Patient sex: M
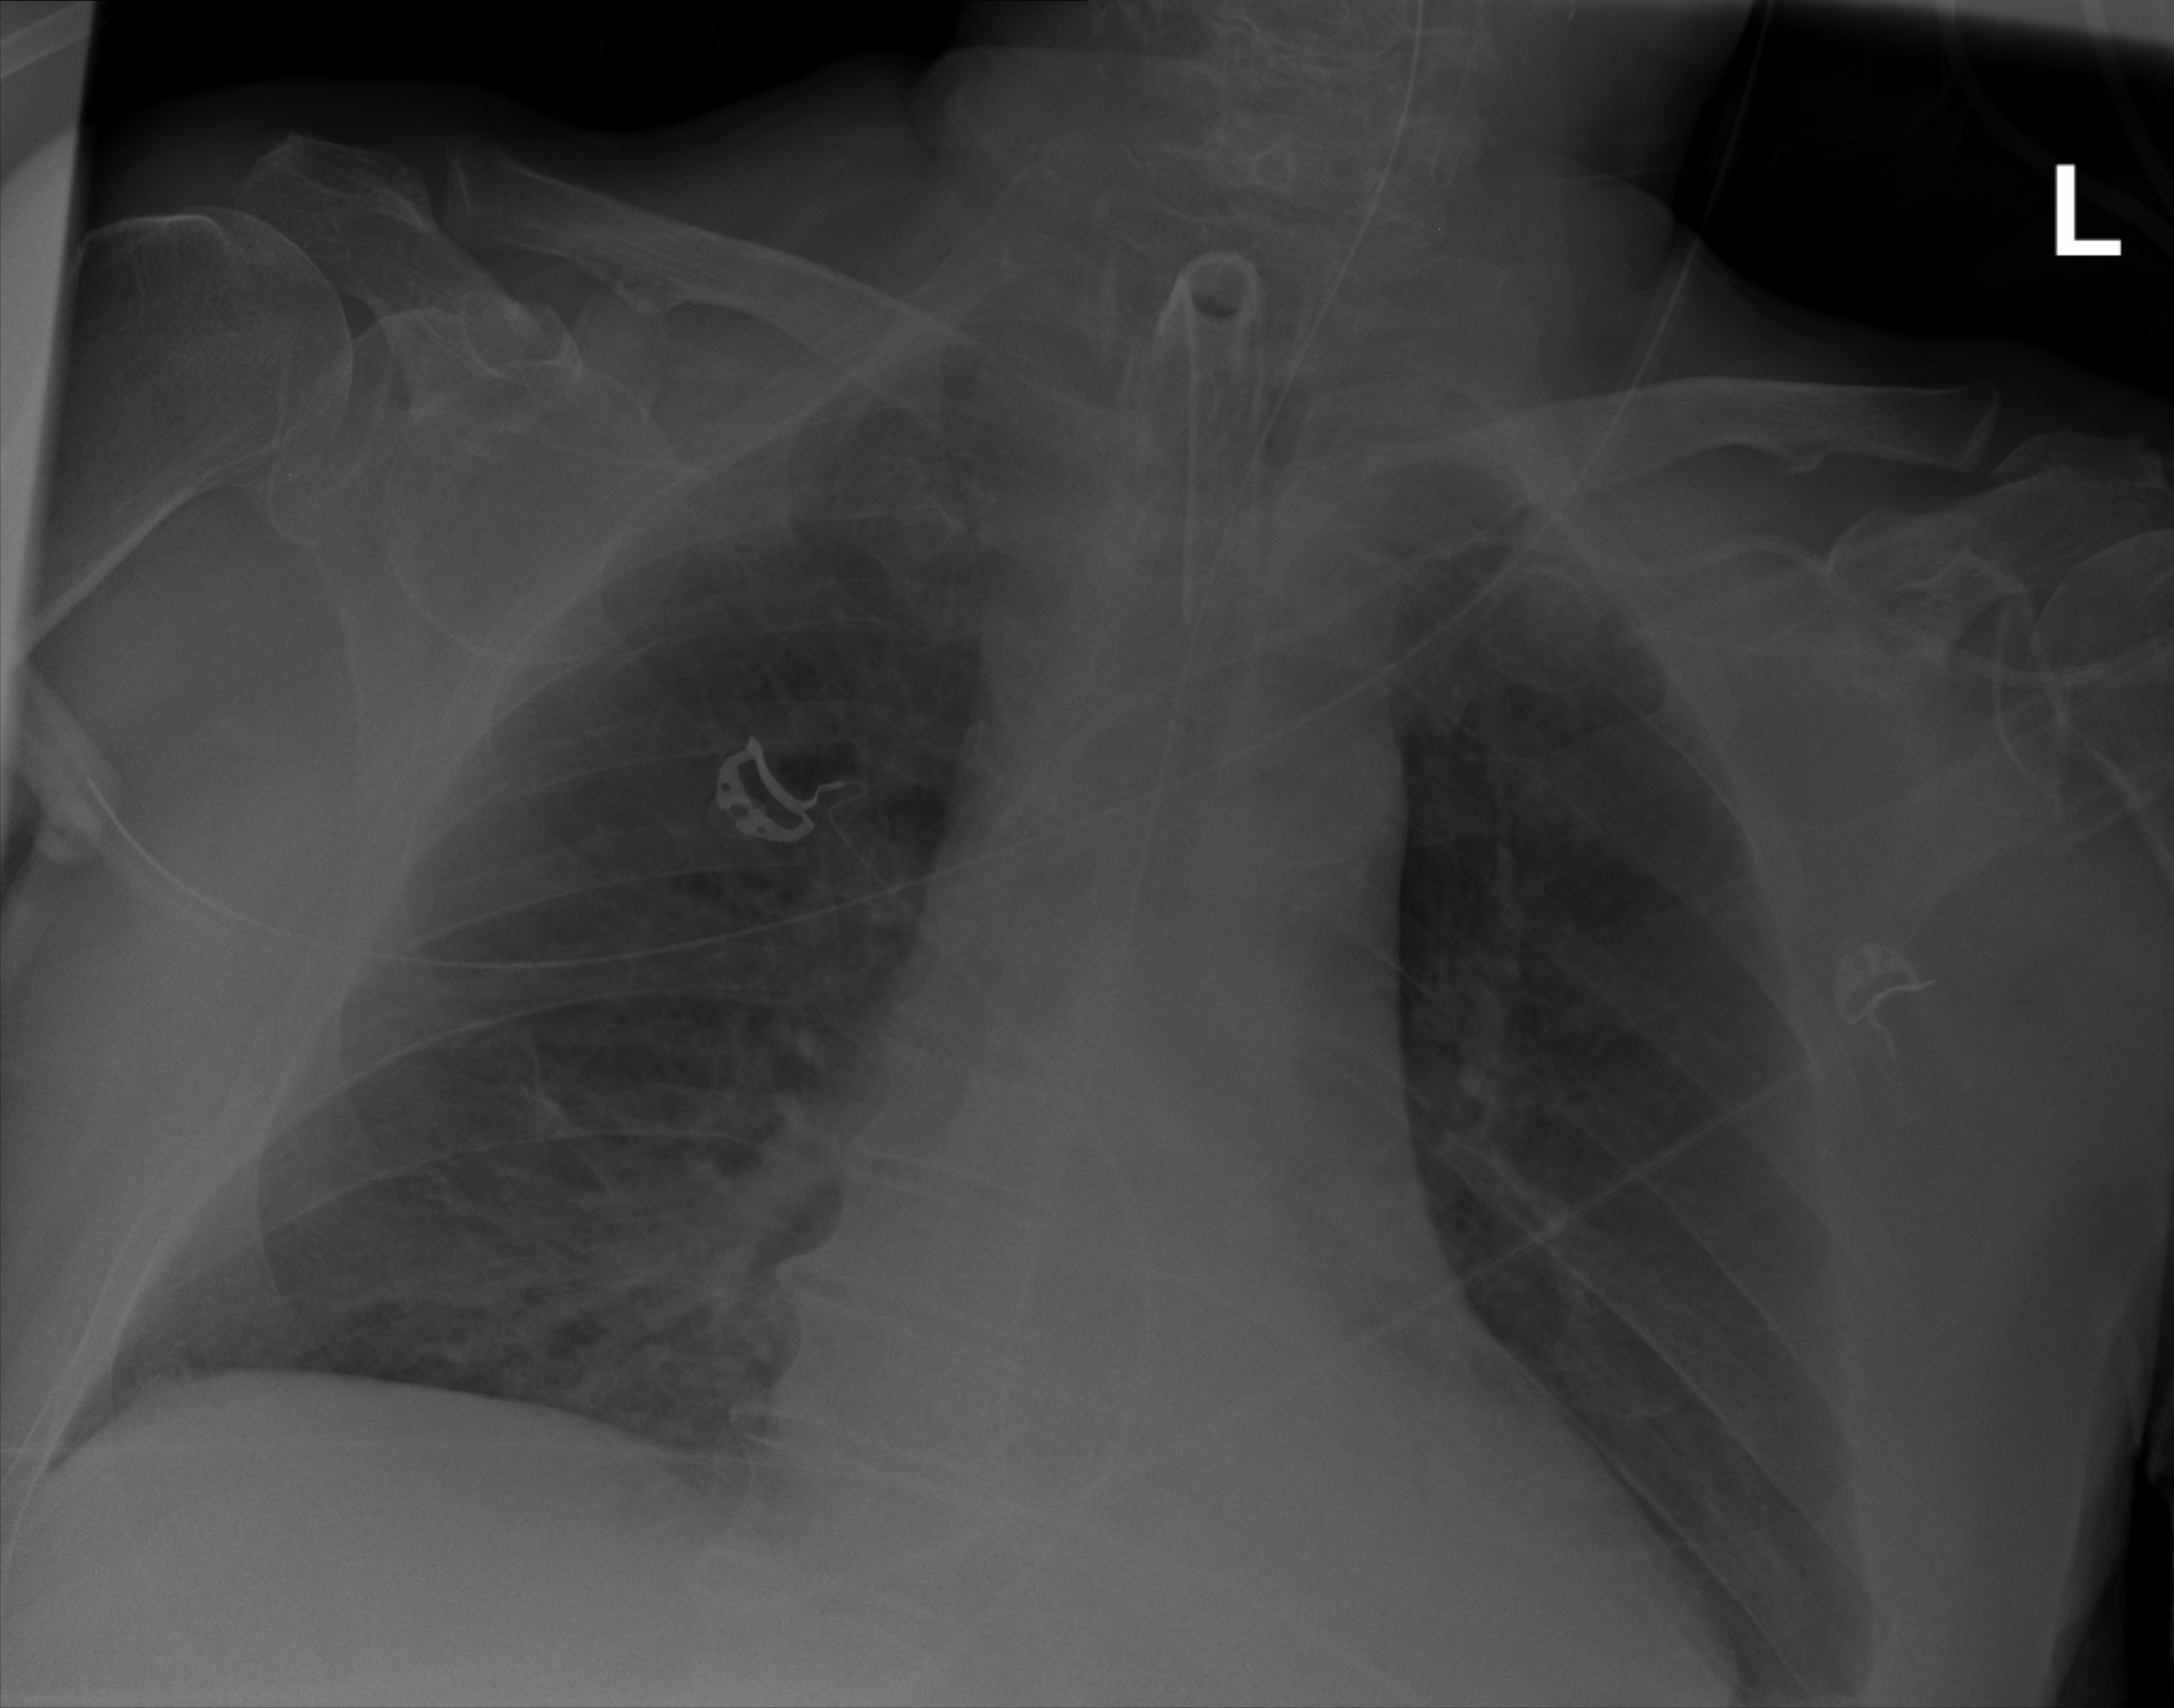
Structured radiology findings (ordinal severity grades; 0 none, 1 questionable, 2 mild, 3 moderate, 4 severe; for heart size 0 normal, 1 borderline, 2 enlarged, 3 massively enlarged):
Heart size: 2
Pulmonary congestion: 0
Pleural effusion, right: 0
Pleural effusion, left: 0
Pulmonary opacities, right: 2
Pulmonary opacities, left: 2
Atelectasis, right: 0
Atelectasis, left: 2